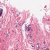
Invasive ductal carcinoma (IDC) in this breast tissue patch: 0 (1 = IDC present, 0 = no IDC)